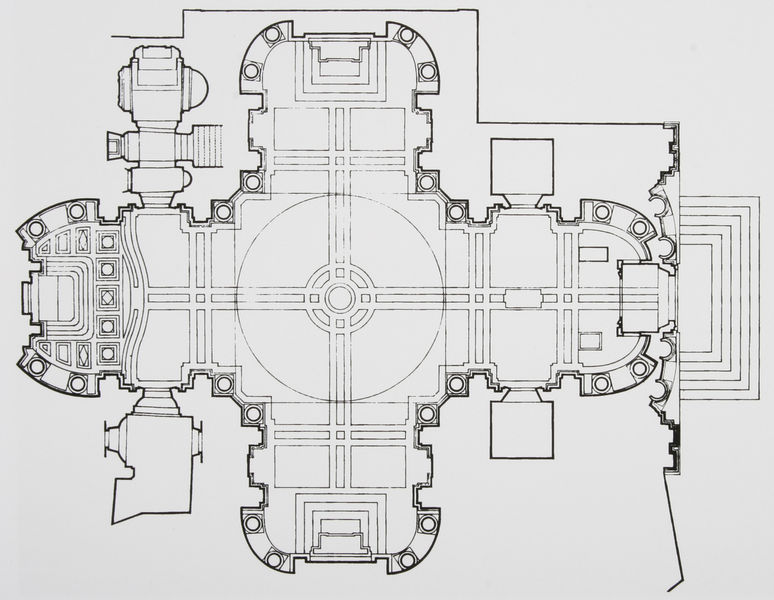
Titel: Grundriss (moderner Plan von Noehles)
Künstler: Pietro da Cortona
Standort: Rom
Institution: SS. Luca e Martina
Schlagwörter: weiß, fenster, pfeiler, raum, schwarz, skizze, stützen, säule, säulen, tür, zeichnung, gebäude, muster, architektur, barock, norden, kirche, boden, kreis, rund, garten, schiff, schiffe, papier, süden, türen, studie, mauer, grafik, linien, platz, empore, vogelperspektive, joche, kuppel, treppe, treppen, symmetrie, stufe, stufen, tor, anbau, aufsicht, symetrie, eingang, gang, kreuz, türme, dom, draufsicht, symmetrisch, druck, räume, entwurf, schema, altar, kathedrale, portal, kirchenschiff, mittelgang, doppelsäulen, kanzel, querhaus, seitenschiff, mauern, apsis, kirchenraum, zentral, struktur, chor, plan, ausgang, zentrum, achse, achsen, mittelpunkt, fließen, westen, geometrie, quadrat, sakral, sakralbau, osten, geschoss, grundriss, bauwerk, kreuzgang, etage, bauplan, architekt, kriche, zentralbau, gänge, rotunde, apsiden, kapellen, vierung, zentriert, längsschiff, querschiff, emporen, kuppelbau, seiteneingang, absiss, planung, kreuzform, asymmetrisch, paltz, kreuzförmig, sakristei, zeihcnung, einagng, parallelinien, seitennischen, archtiekt, kreuzfürmig, kirche dom